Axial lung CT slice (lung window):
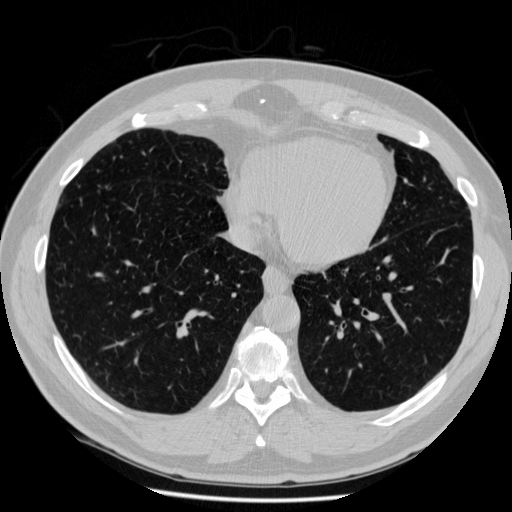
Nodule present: no